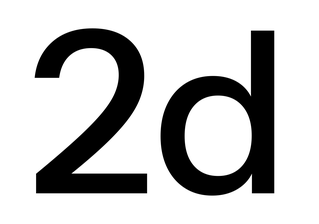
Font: InstrumentSans_Medium